Question: After a rebuild of my android project i saw that the 'src' folder and other folders('assets', 'libs' etc) have turned into packages.(Packages in Intellij have a folder icon with a ball inside it)
Due to this, I also got errors in all files inside 'src' folder. (for example see 'SearchActivity.java' , 1st line).

I am new to Intellij so apologies if this sounds rudimentary.
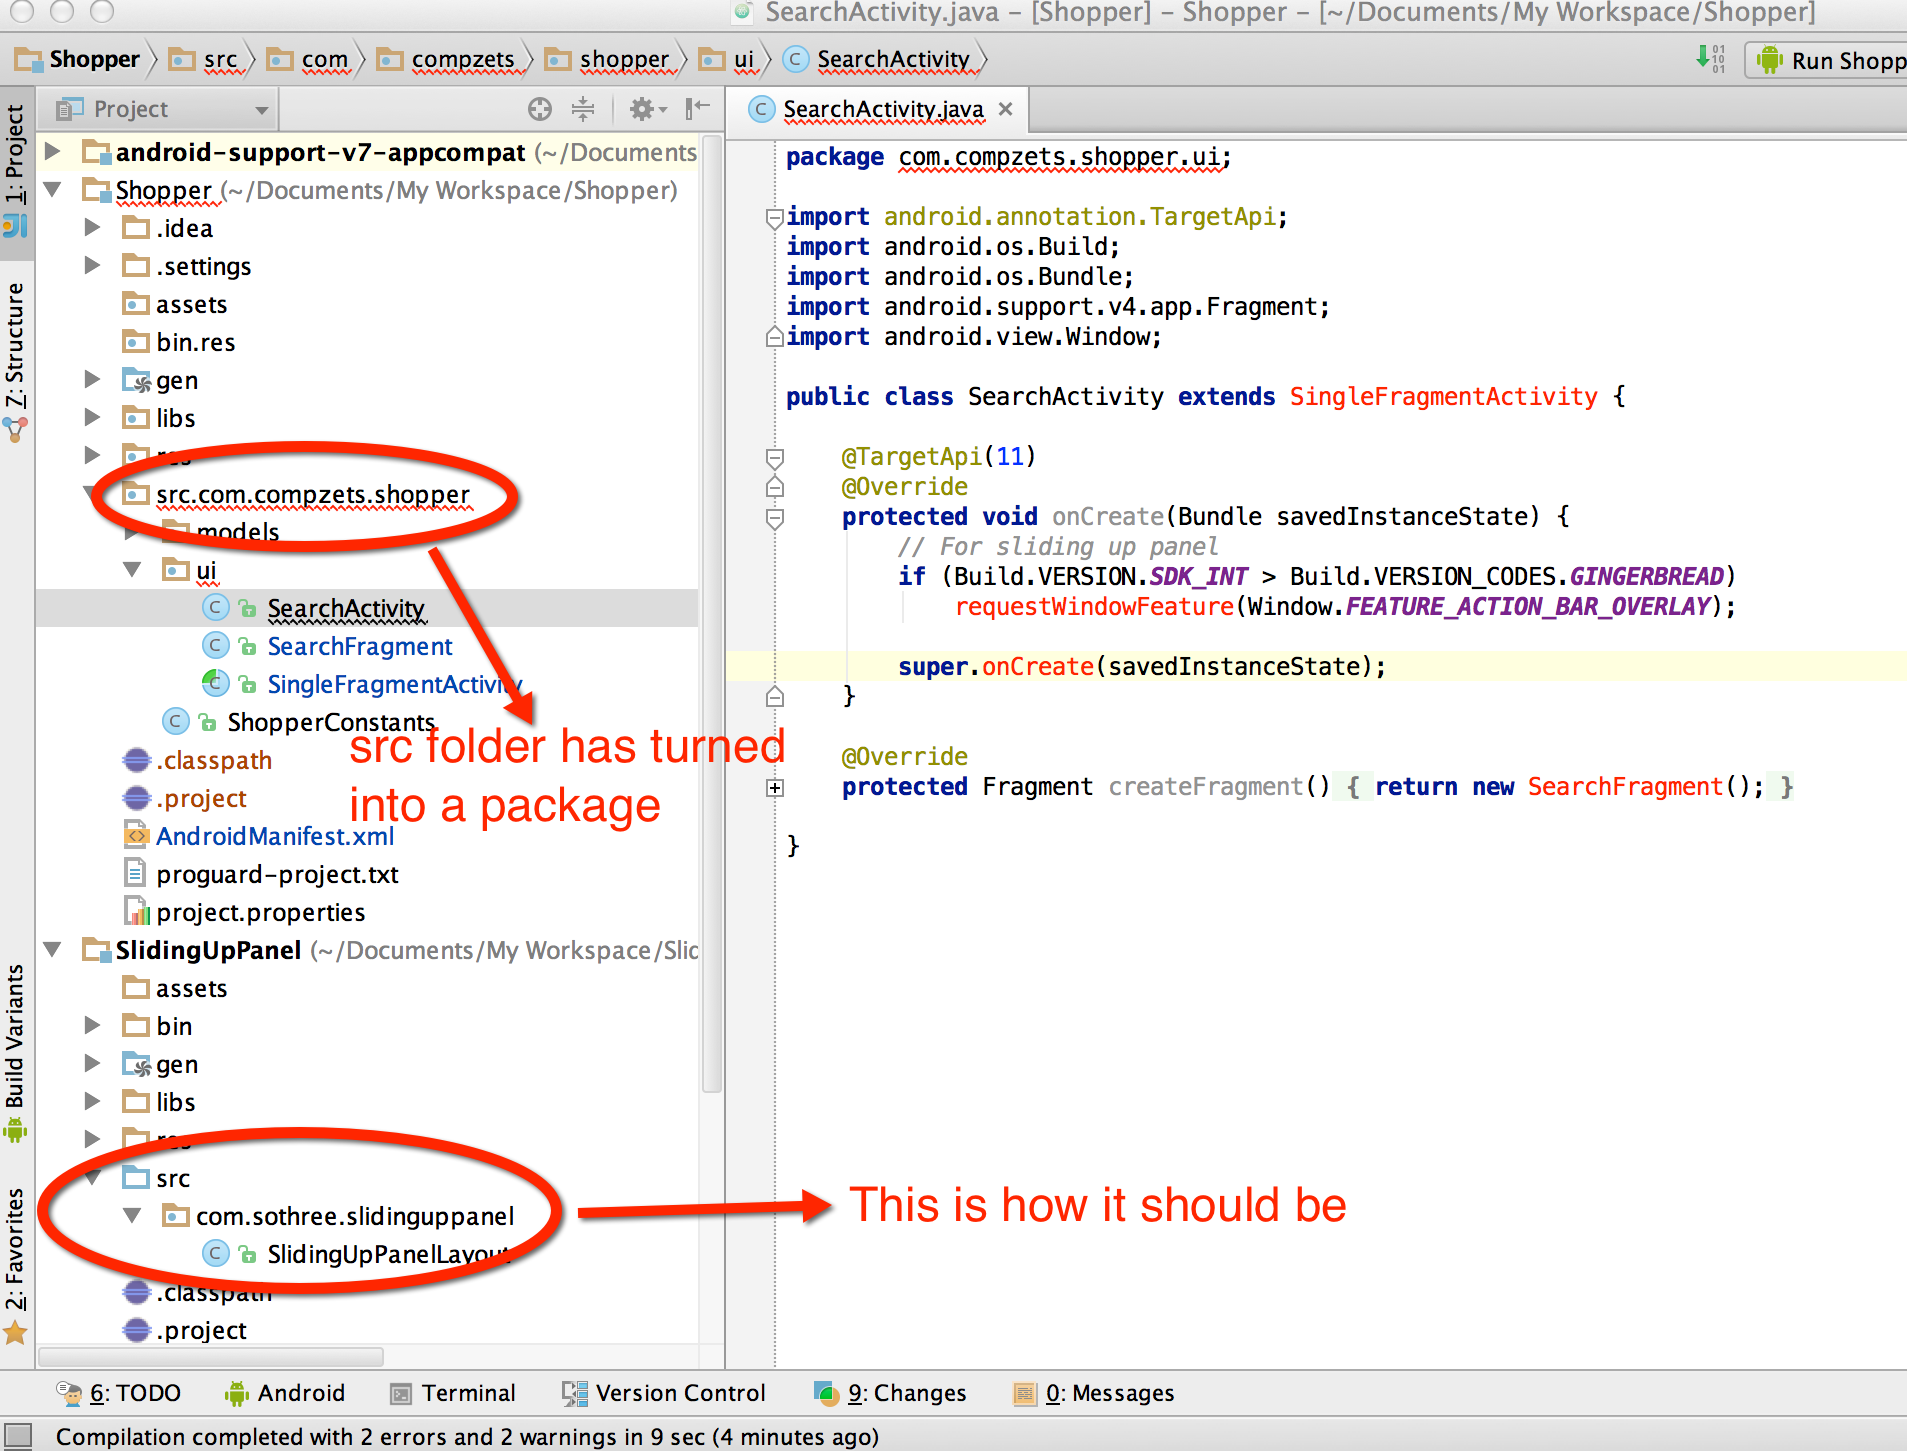
Answer: It looks like the Shopper folder has been set to being a source root, instead of the 'src' folder. To fix, turn off Flatten Packages and Compact Empty Middle Packages, right-click on 'src', go to Mark Directory As, and then Sources Root. Then un-mark the project folder.
You can also do this from Project Settings.